Question: Is it possible to show how to set up Reactjs on Mac. It shows multiple errors?

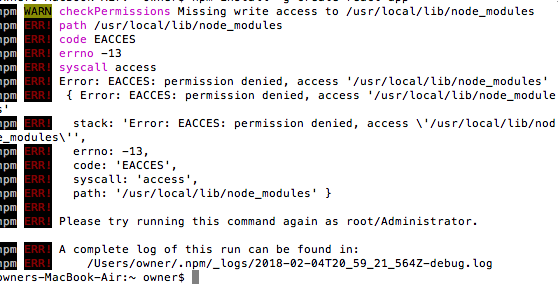
Answer: Error massage clearly indicates
> Please try running this command again as root/Administrator.
So why don't you simply do it. Prepend 'sudo' and execute the same command again that will enable you to run commands as the 'root/Administrator'.
i.e:
'''
> sudo [your command]
'''